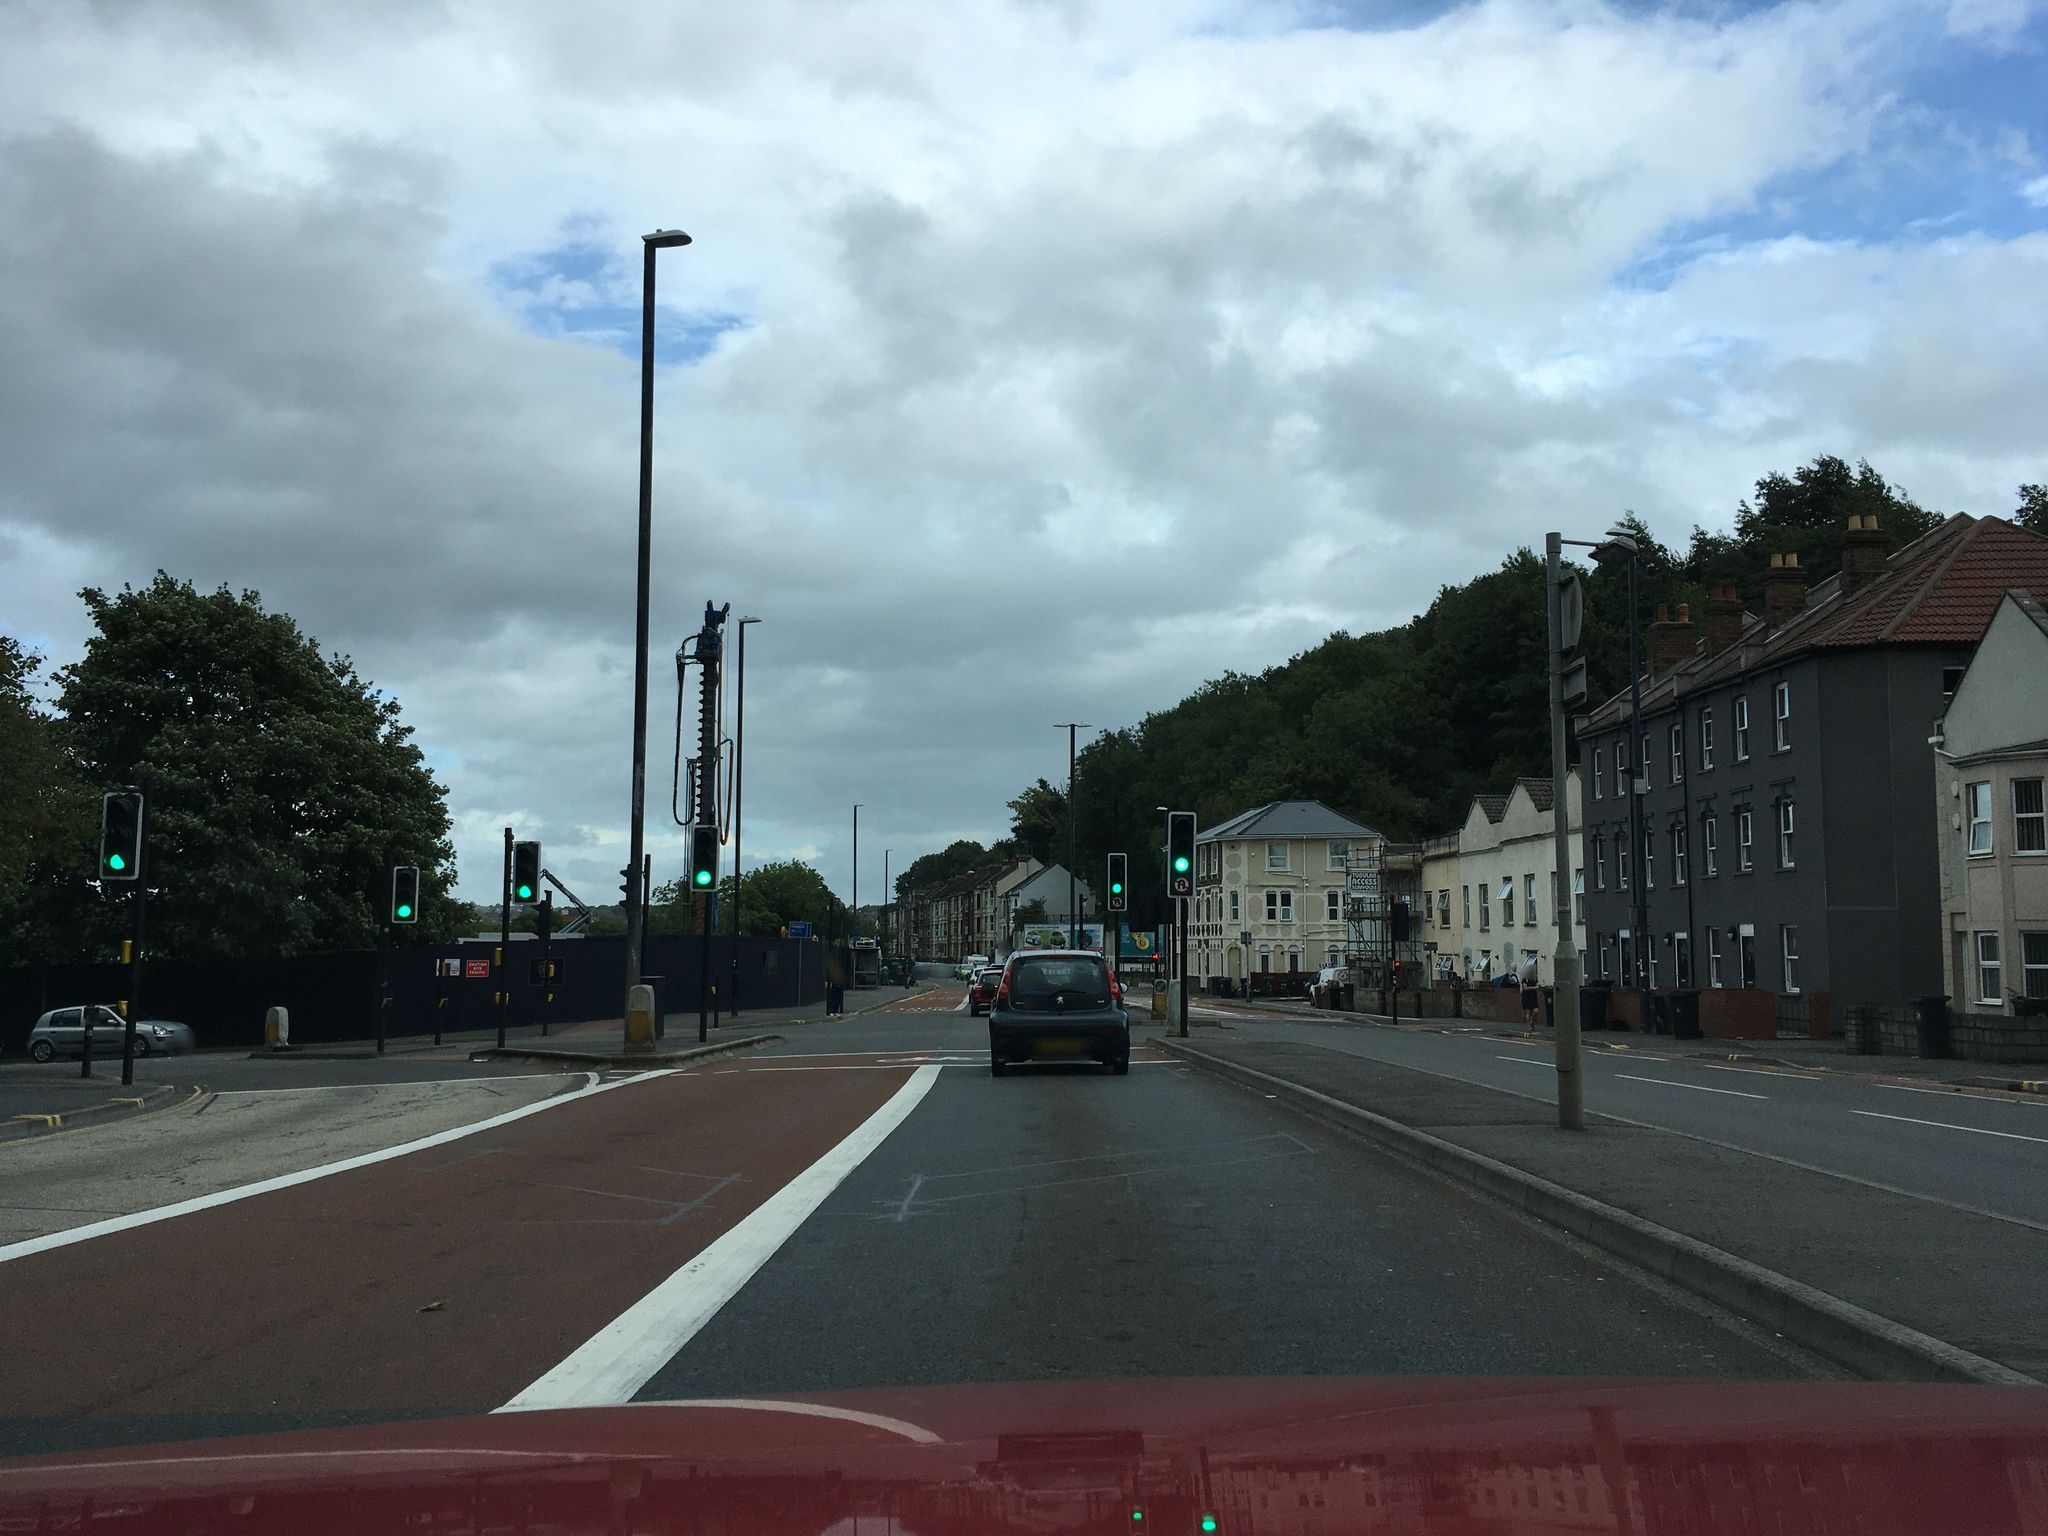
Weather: cloudy
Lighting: day
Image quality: good
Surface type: driving surface
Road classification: trunk, tertiary
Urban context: urban centre
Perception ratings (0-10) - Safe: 1.72, Lively: 1.44, Beautiful: 6.33, Boring: 2.62, Depressing: 4.77, Wealthy: 2.83